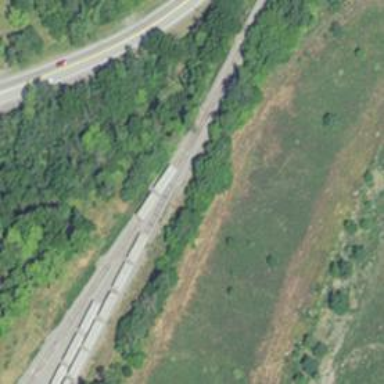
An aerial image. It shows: Rail spur service.